Interaction volume radius: 10 \u00c5
Interaction volume height: 20 \u00c5
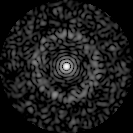
Disorder parameter: 0.8345